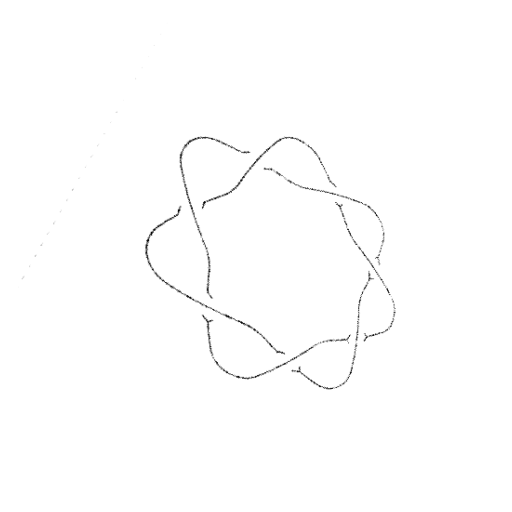
Crossing number: 7